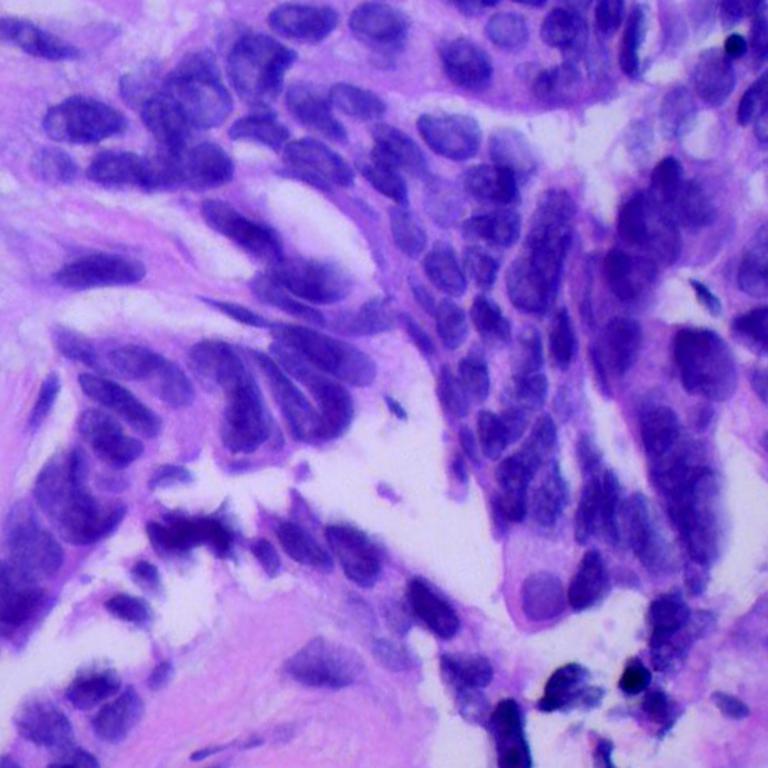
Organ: lung
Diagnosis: adenocarcinomas